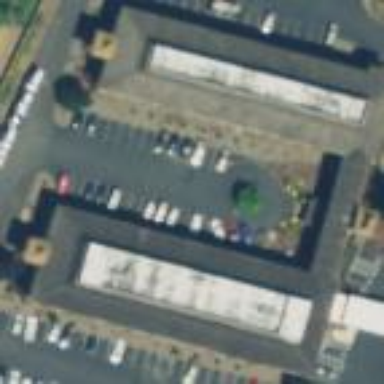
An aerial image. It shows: Motel building.